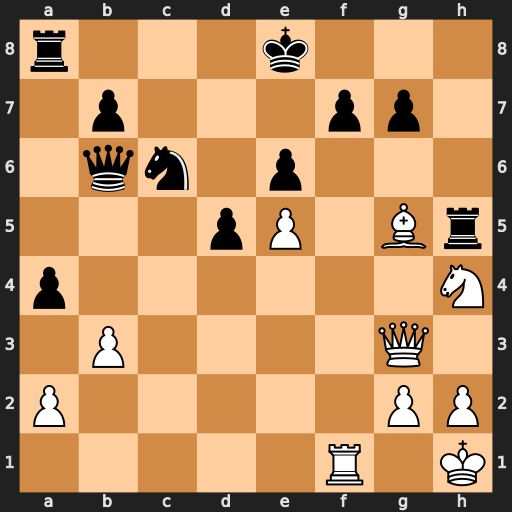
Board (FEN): r3k3/1p3pp1/1qn1p3/3pP1Br/p6N/1P4Q1/P5PP/5R1K
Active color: w
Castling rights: q
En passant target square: -
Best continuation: Qf3 Nxe5 Qxh5